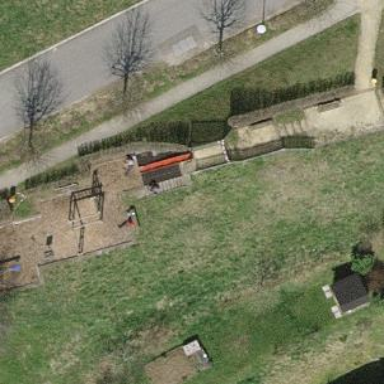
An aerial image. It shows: Playground area for leisure land.